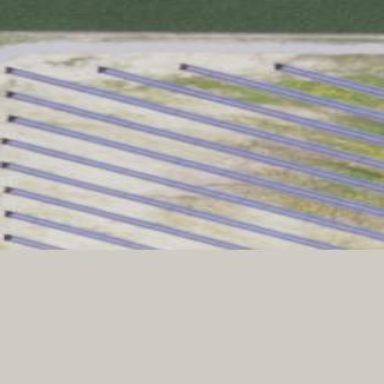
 consisting of solar photovoltaic panels."